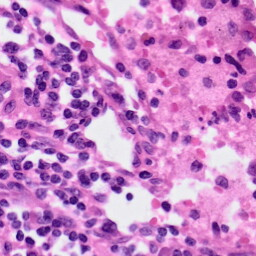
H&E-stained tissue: Lung